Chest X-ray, AP view. Patient: 24 years old, sex M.
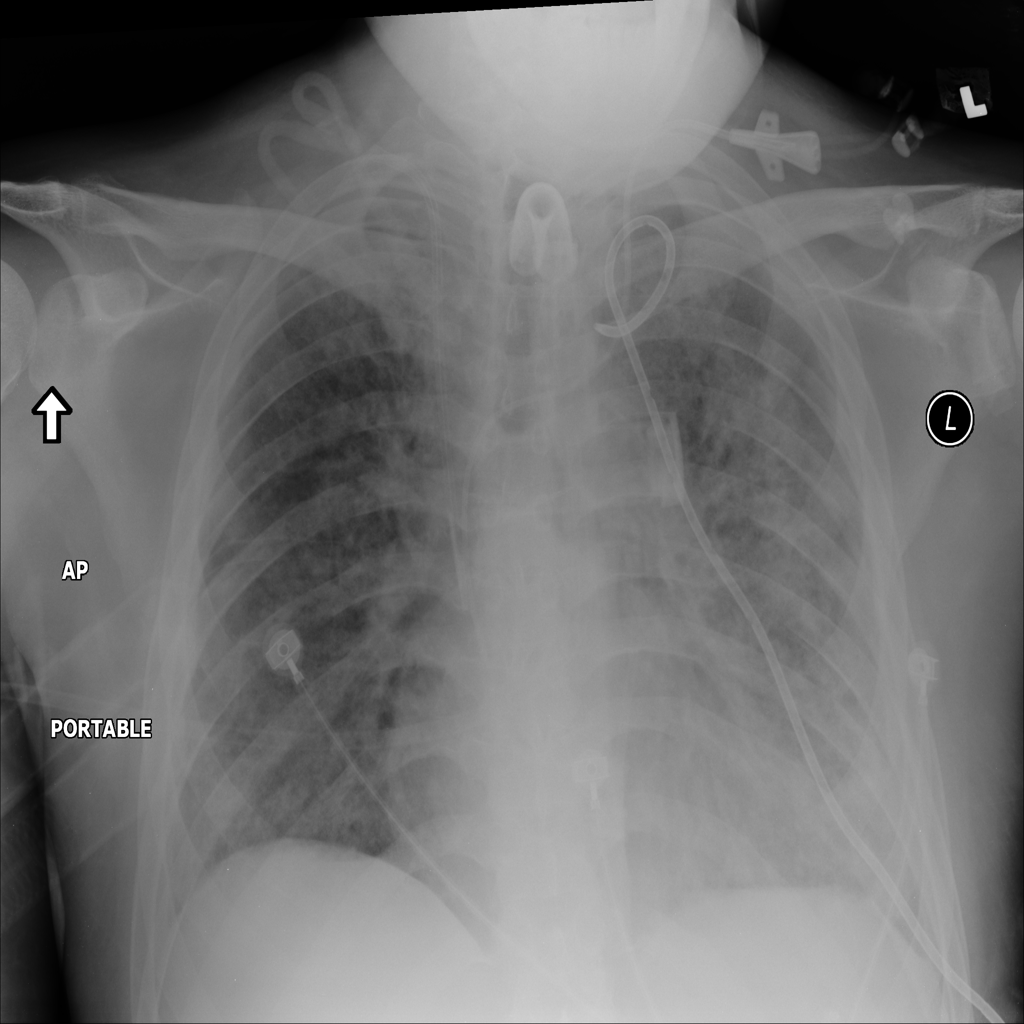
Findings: No Finding